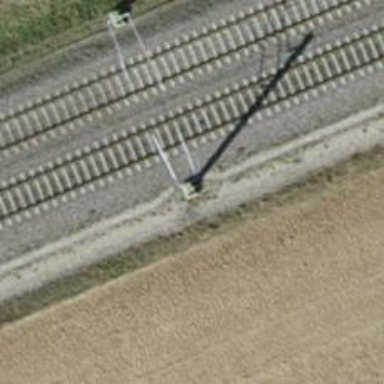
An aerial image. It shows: Catenary mast for power lines.